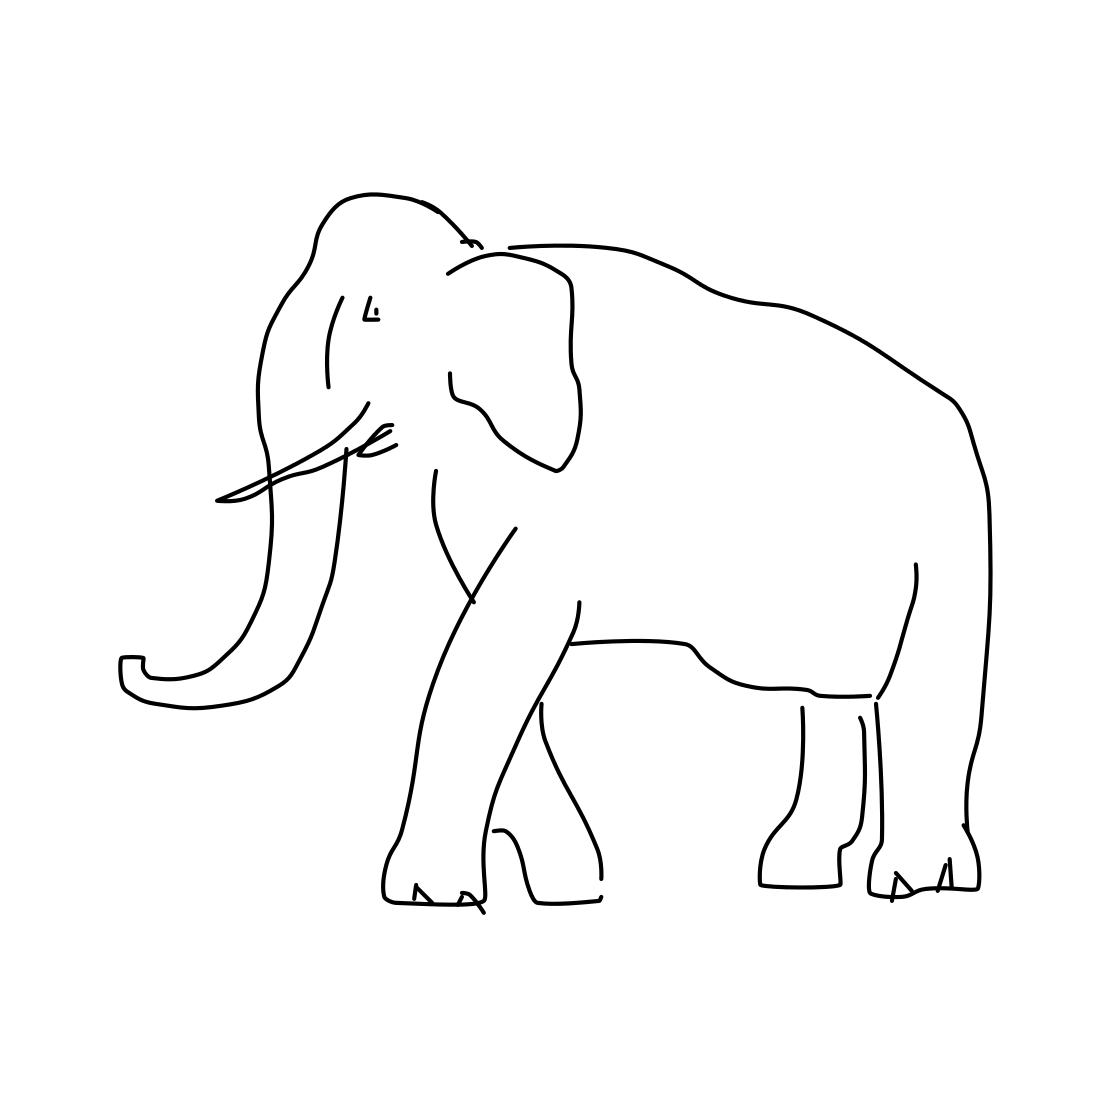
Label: elephant